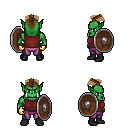
a pixel art fantasy rpg character, male body template, orc, green skin, maroon sleeveless shirt, magenta pants, brown short mohawk hairstyle, gold gloves, black shoes, shield, four views (front, back, left, right), 2x2 character sprite sheet, small pixel art, hard edges, no anti-aliasing